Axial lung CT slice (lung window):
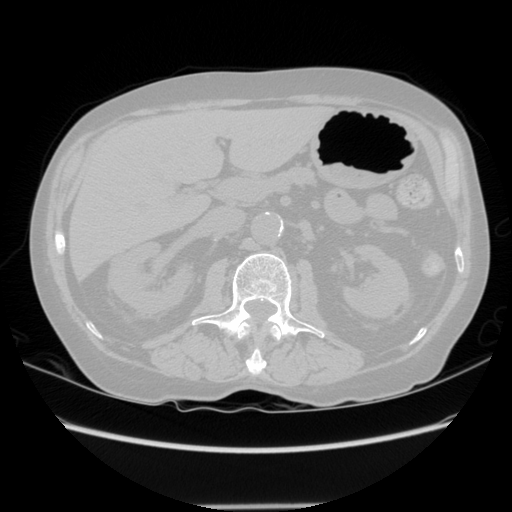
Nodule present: no